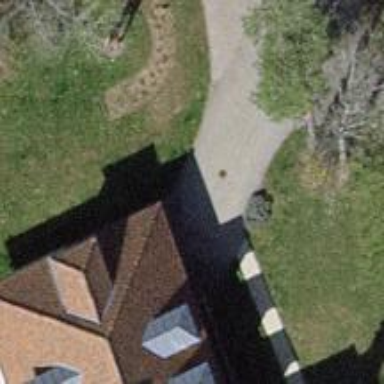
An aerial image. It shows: Driveway.